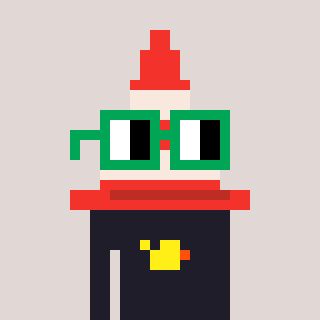
a pixel art character with square green glasses, a cone-shaped head and a grayscale-colored body on a warm background